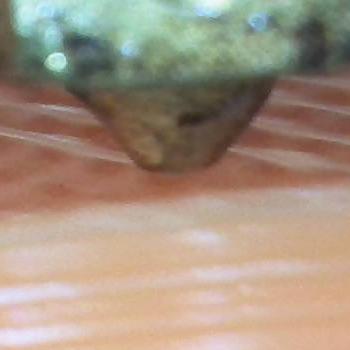
Flow rate: 42%